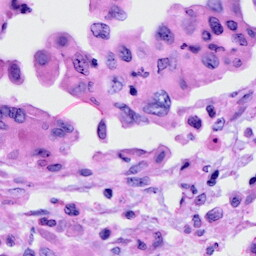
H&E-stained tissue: Cervix